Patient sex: M
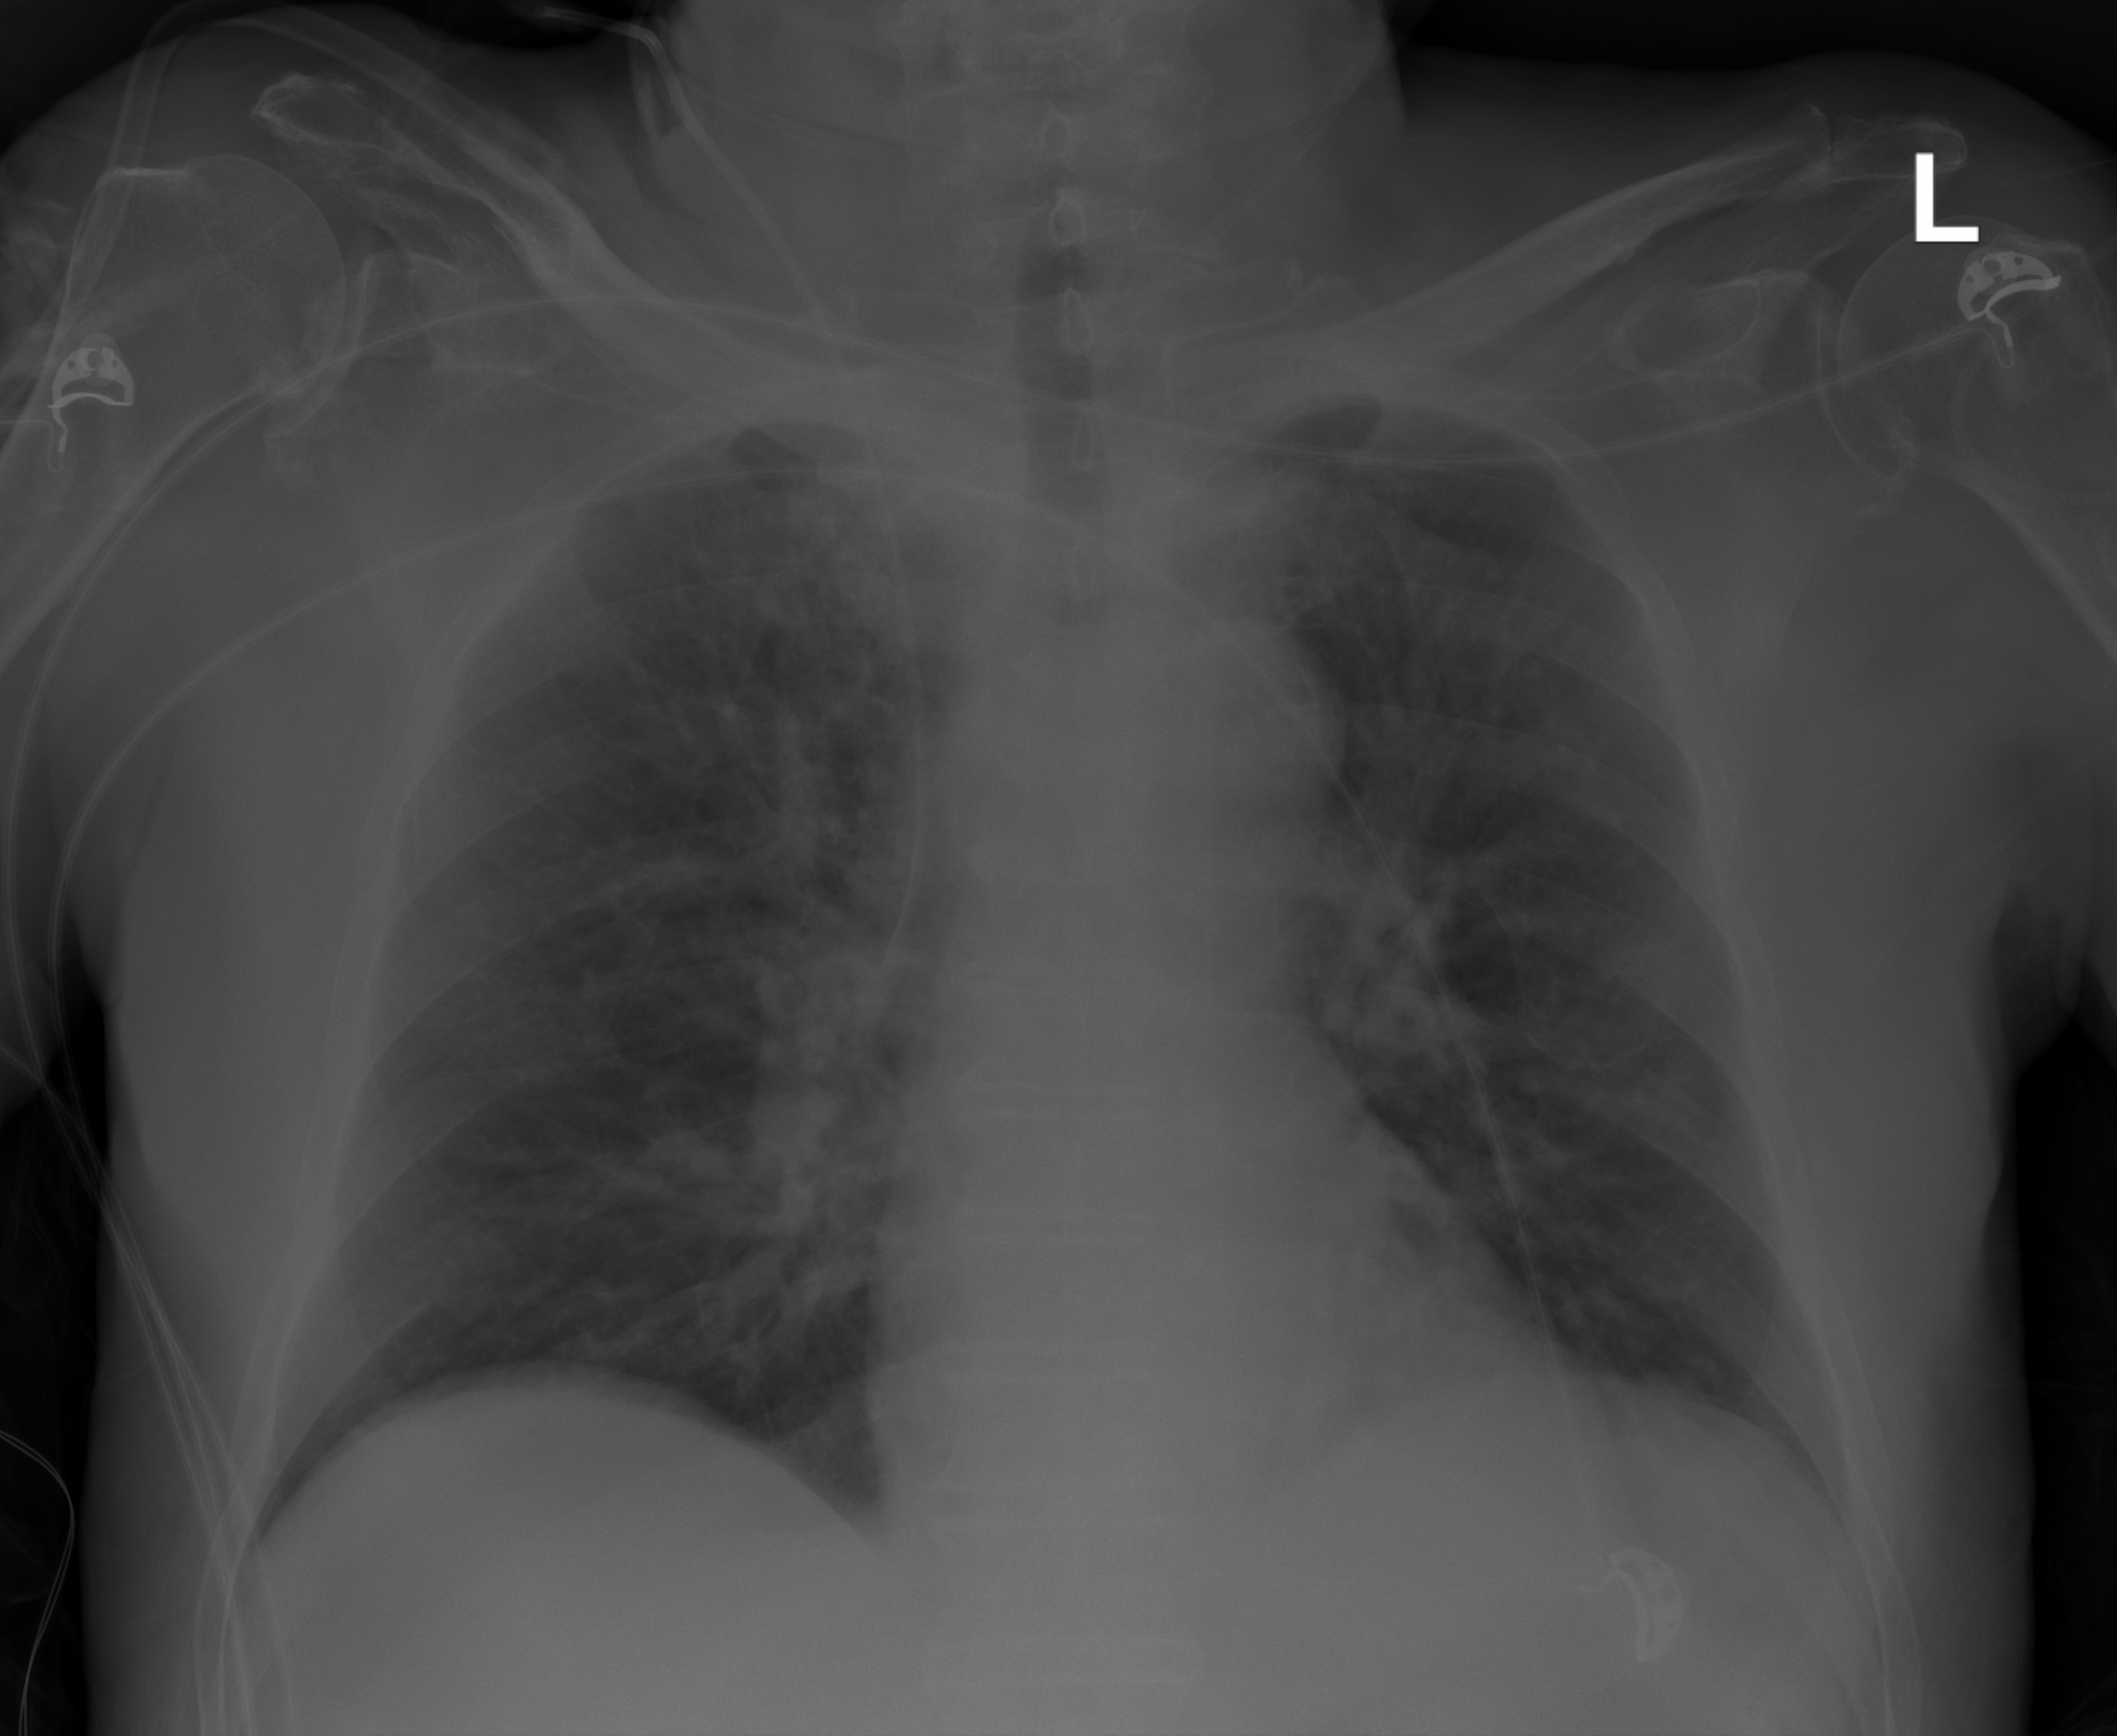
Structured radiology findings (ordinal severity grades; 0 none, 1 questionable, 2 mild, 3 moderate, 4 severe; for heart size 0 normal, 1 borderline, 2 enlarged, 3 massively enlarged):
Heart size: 0
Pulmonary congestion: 0
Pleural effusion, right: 0
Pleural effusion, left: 0
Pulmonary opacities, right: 2
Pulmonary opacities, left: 2
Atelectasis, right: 0
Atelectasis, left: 0